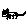
Label: cat